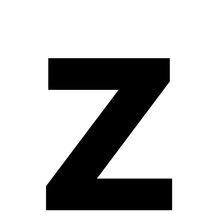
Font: Roboto_Bold